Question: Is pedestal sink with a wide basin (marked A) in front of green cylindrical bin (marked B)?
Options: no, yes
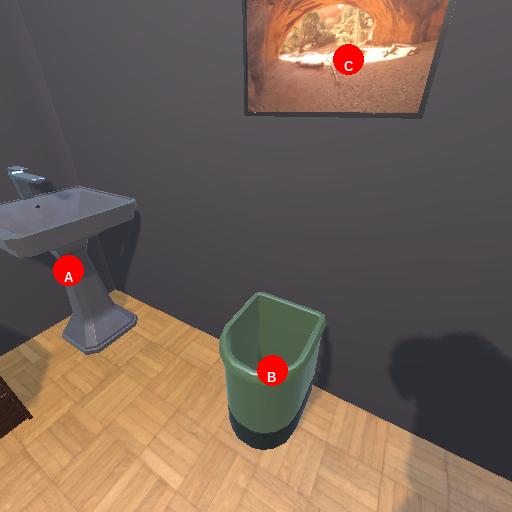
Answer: no